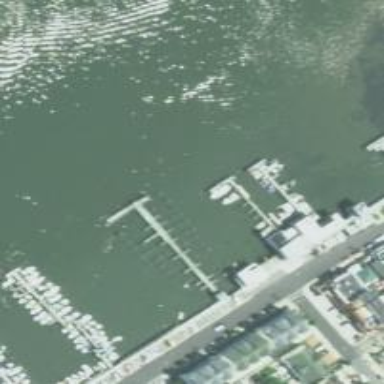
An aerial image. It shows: Man-made pier.